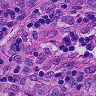
Metastatic tissue present: yes